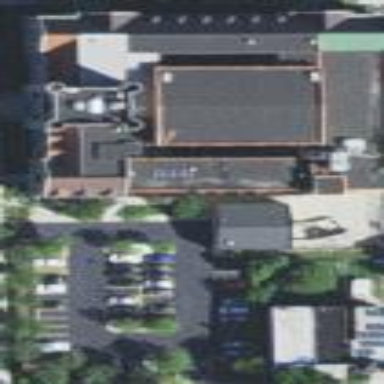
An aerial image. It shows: School.